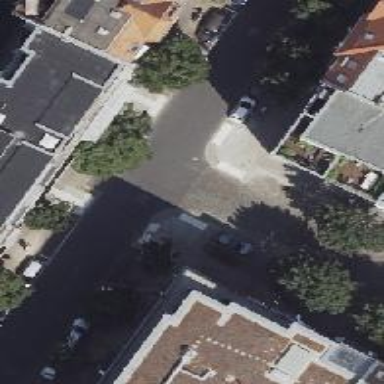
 one on the right and one on the street side on the left."